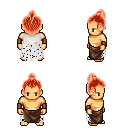
a pixel art fantasy rpg character, male body template, human, tanned skin, white tattered cape, robe skirt, red short topknot hairstyle, leather bracers, four views (front, back, left, right), 2x2 character sprite sheet, small pixel art, hard edges, no anti-aliasing